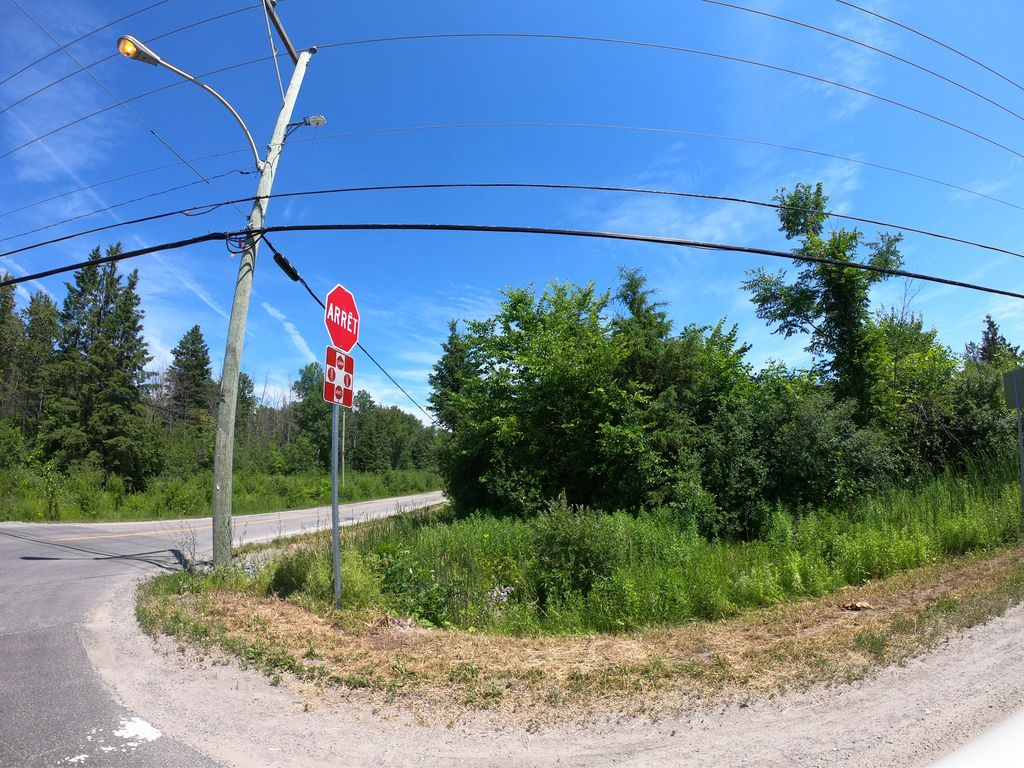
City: ottawa-gatineau